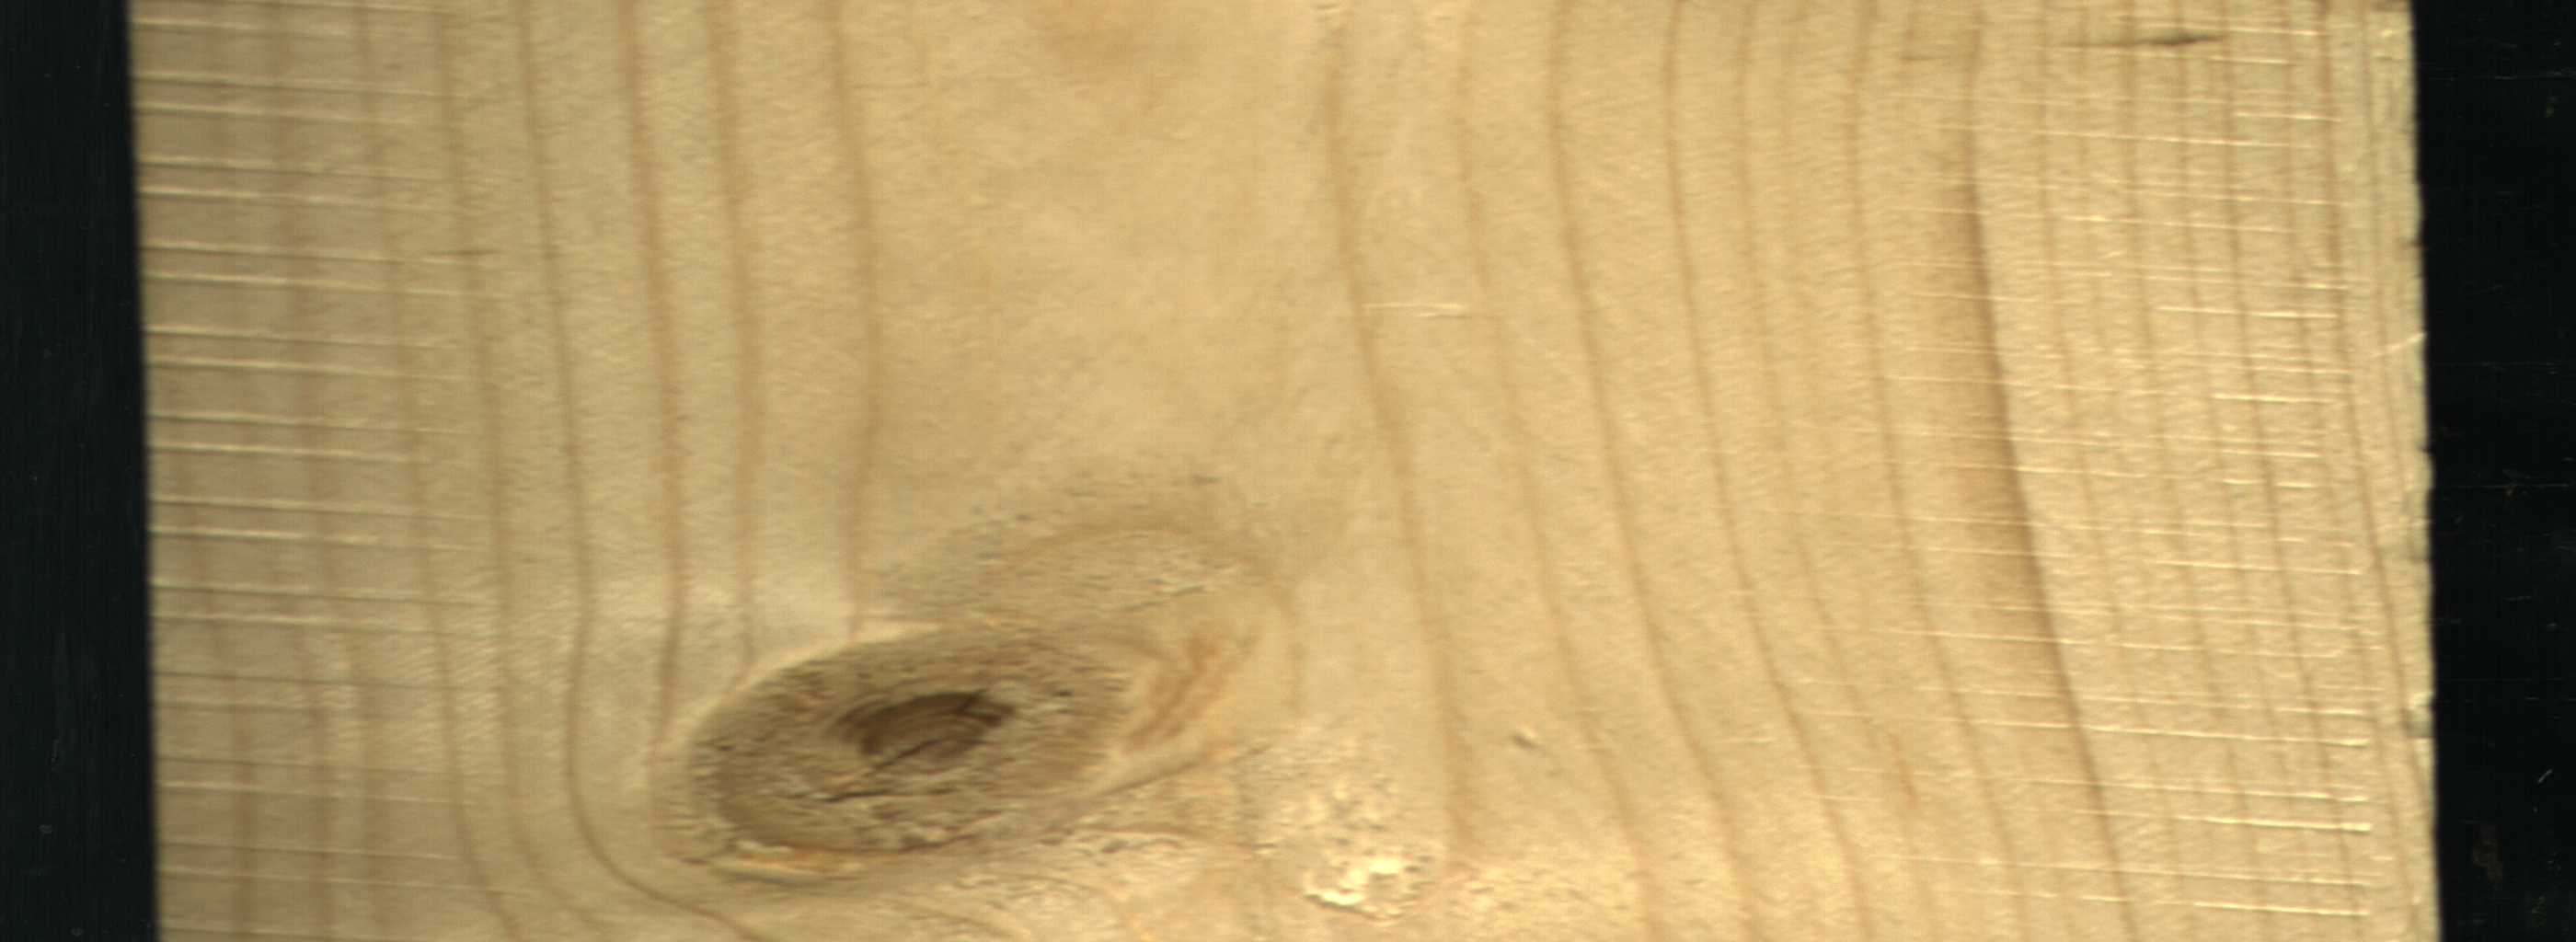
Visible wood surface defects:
knot_with_crack